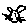
Label: cat